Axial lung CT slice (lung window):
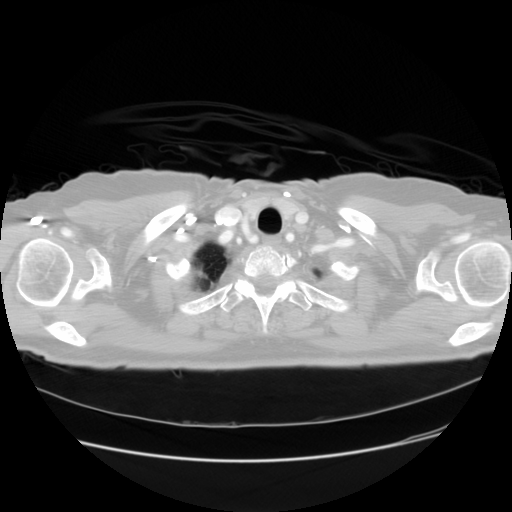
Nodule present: no